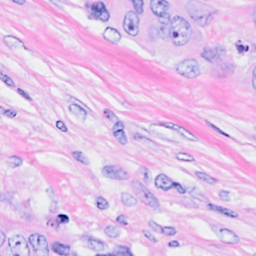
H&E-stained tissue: Breast